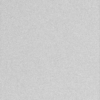
Label: dusty